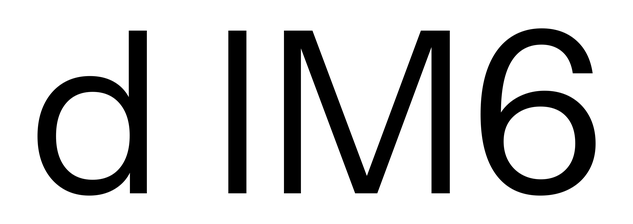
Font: InstrumentSans_Regular